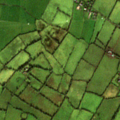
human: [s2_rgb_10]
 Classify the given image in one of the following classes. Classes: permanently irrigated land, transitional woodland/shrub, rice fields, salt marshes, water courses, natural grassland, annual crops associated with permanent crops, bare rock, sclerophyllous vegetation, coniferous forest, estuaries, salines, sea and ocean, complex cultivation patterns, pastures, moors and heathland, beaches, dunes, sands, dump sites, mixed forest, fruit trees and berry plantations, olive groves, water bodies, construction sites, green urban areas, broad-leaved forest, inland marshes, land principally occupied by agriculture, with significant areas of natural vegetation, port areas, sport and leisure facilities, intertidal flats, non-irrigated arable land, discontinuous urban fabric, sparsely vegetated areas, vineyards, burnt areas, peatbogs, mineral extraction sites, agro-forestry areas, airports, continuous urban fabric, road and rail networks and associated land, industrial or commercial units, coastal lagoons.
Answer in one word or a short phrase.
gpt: pastures